Question: Given a description of the three-view drawing of a solid figure, find the maximum number of small cubes that the solid figure can be composed of when the three-view constraints are met.
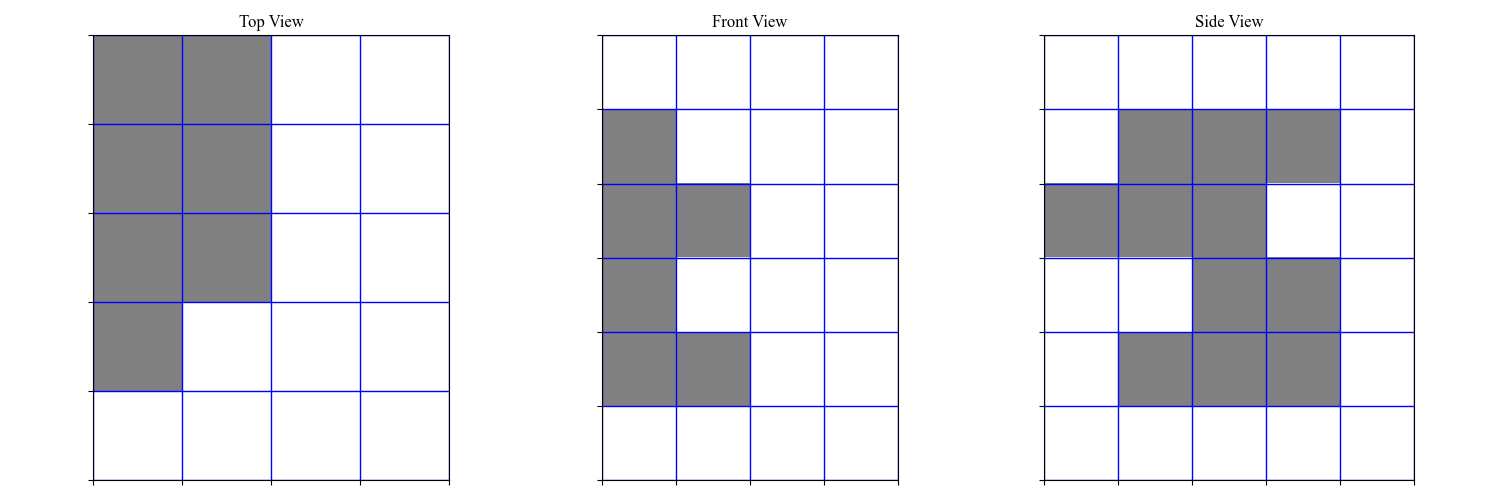
Answer: 16